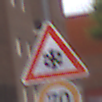
Verkehrszeichen: SchneeOderEisglaette
Zusatzzeichen unten: Geschwindigkeit70
Umgebung: Outdoor, Urban
Tageszeit: MorningAfternoon
Wetter: Overcast
Licht: Natural
Jahreszeit: NotSpecified
Kontrast: LowContrast